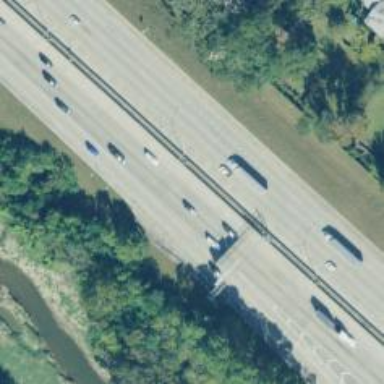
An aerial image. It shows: Motorway.